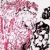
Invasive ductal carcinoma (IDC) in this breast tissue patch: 0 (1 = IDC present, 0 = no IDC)